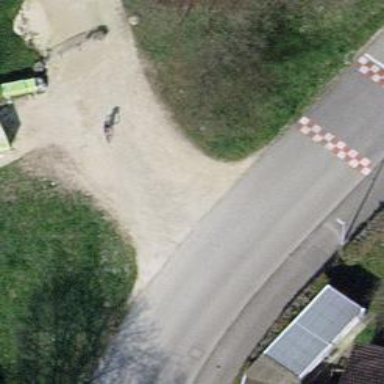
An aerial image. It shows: Asphalt footway.